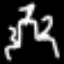
Label: square